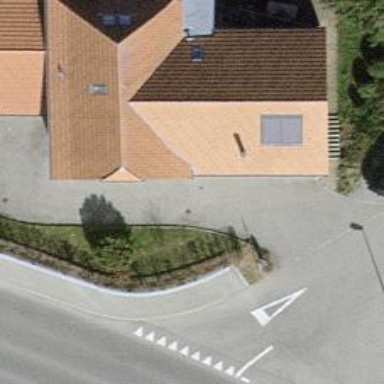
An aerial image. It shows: Detached building.